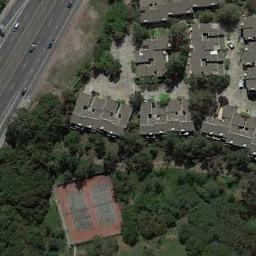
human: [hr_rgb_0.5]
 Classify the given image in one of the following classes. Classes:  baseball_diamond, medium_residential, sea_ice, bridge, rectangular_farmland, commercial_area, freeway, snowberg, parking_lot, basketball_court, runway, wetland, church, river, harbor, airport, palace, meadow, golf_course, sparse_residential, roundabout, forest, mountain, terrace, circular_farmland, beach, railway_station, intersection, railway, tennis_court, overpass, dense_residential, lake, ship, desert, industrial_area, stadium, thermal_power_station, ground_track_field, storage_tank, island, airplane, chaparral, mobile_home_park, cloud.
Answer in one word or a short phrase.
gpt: tennis_court